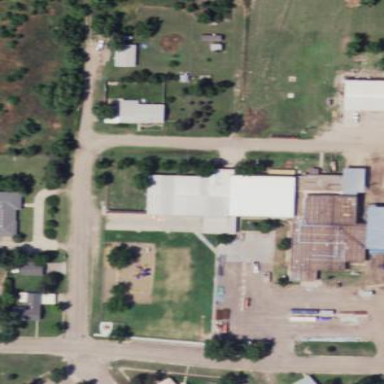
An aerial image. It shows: School building.